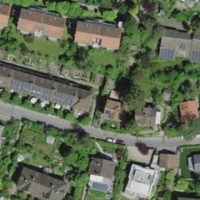
EUNIS habitat code: 54
Species observed at this site:
Lythrum salicaria